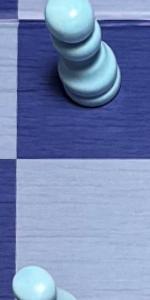
Label: Empty